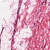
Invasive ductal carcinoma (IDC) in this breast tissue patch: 0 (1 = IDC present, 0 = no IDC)